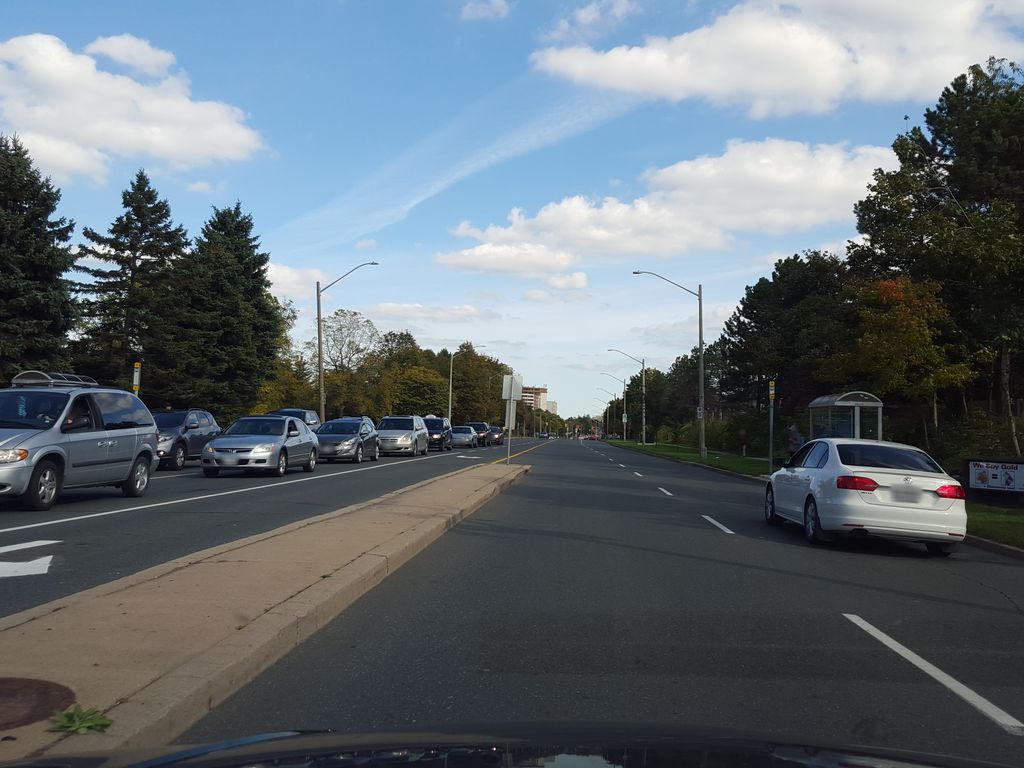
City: hamilton